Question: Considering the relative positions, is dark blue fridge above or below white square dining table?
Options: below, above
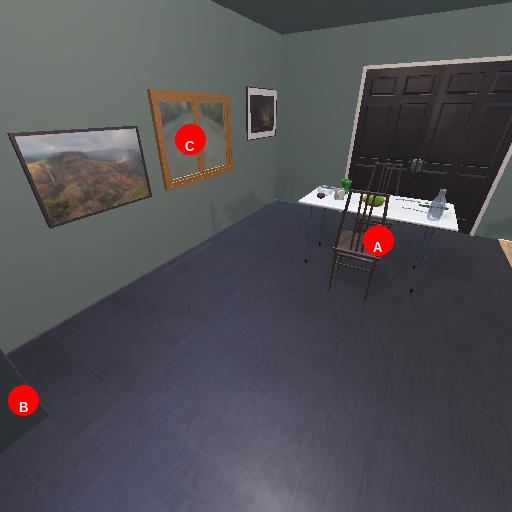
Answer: below